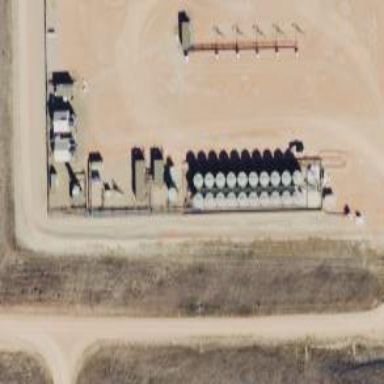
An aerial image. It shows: Storage tank that is man-made.